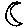
Label: moon